Field crop: maize
Growth stage: 2
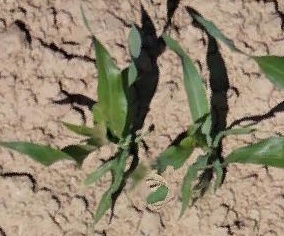
Species: maize